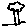
Label: tree